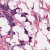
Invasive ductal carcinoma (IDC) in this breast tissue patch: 1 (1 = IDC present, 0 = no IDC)